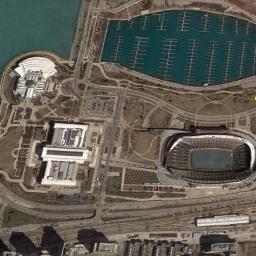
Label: stadium